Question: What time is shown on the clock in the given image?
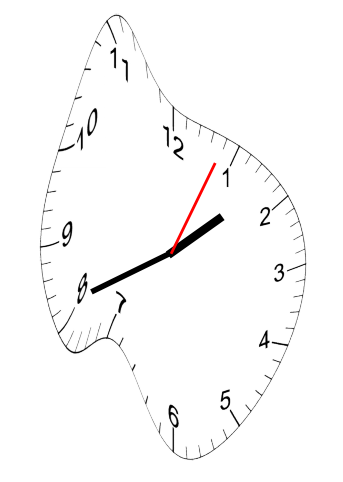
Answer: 01:41:04